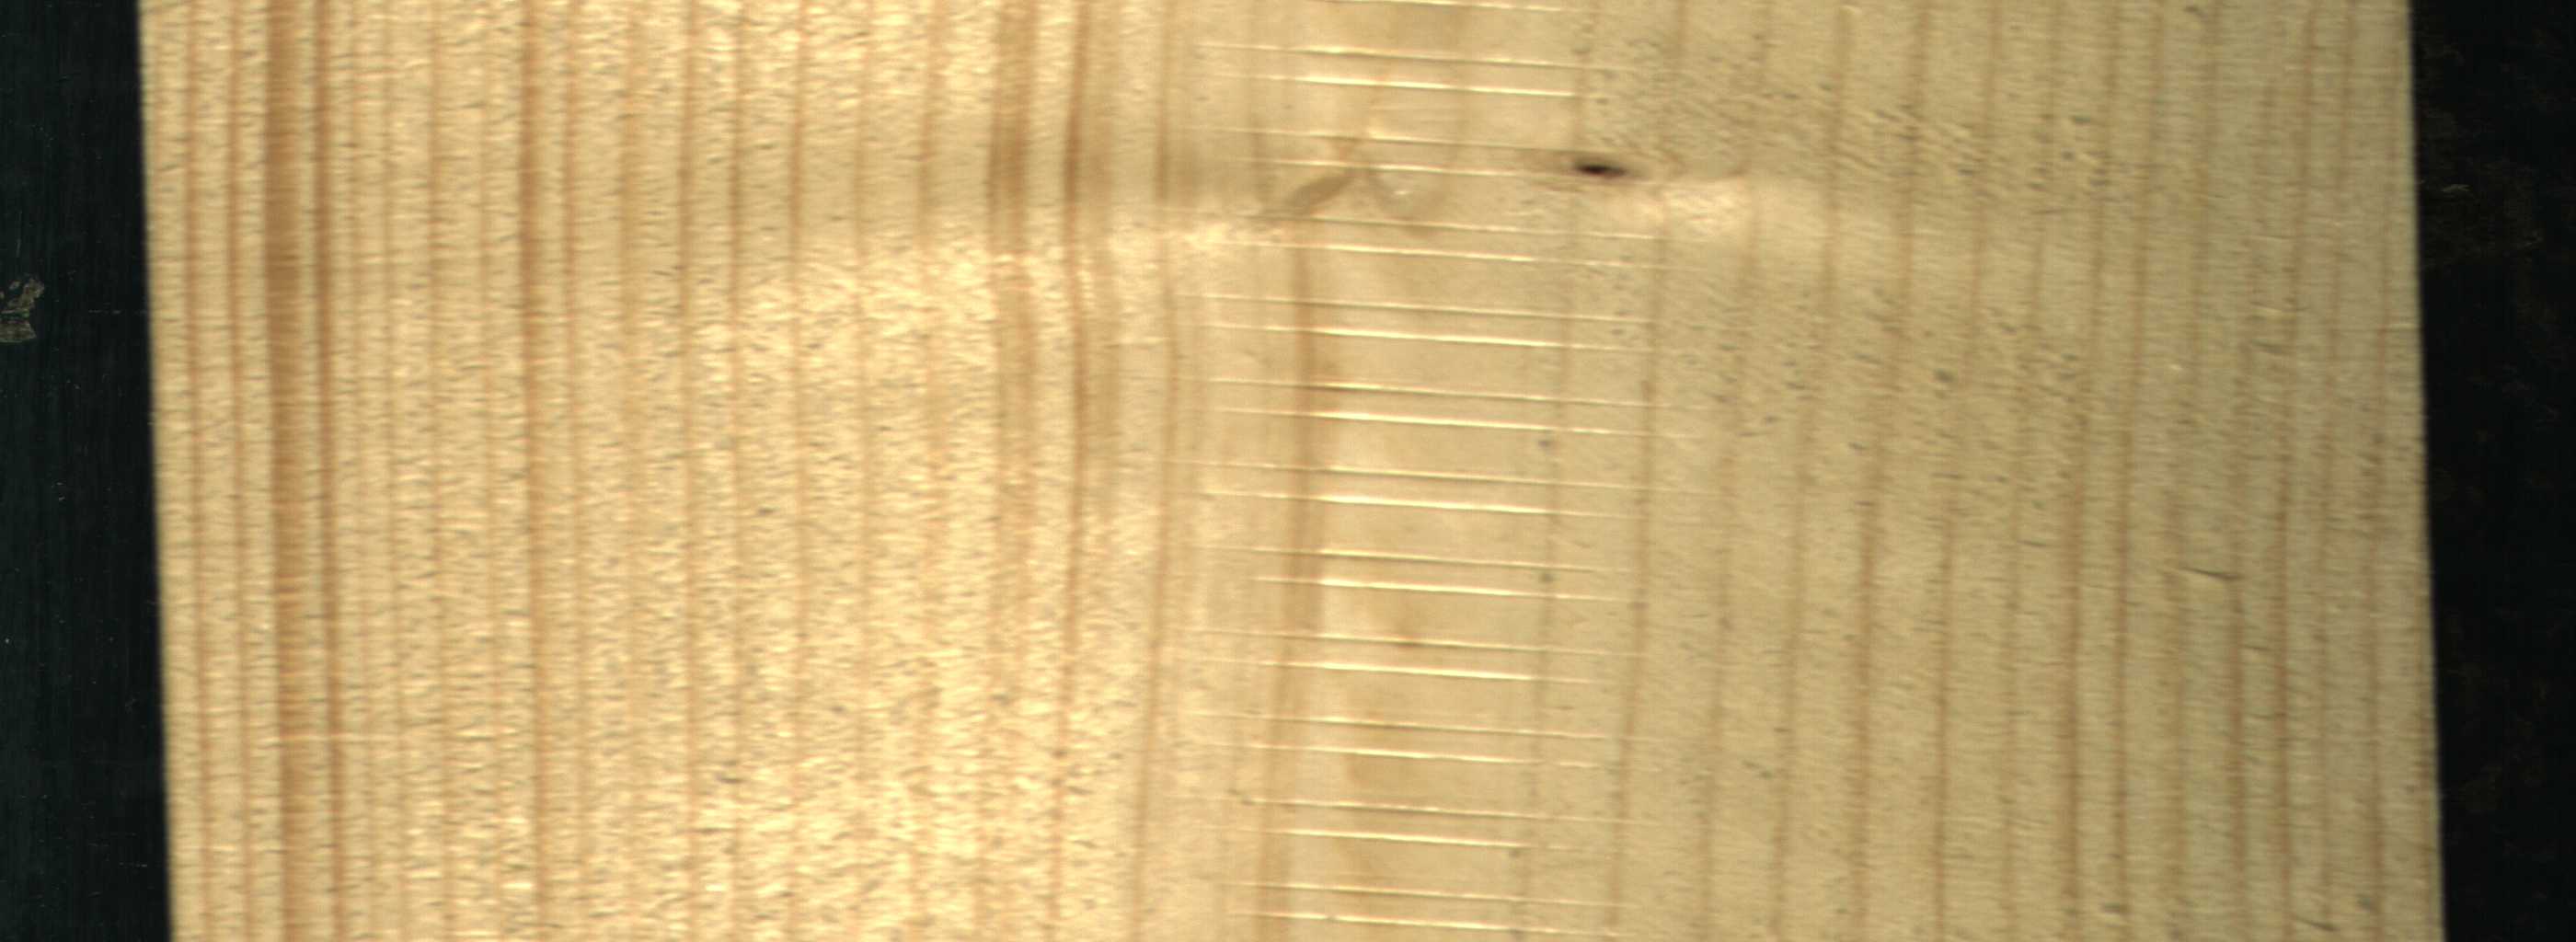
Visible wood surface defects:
Dead_Knot